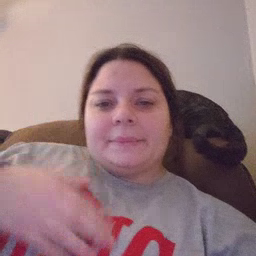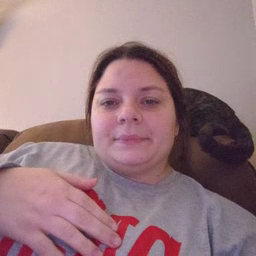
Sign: napkin